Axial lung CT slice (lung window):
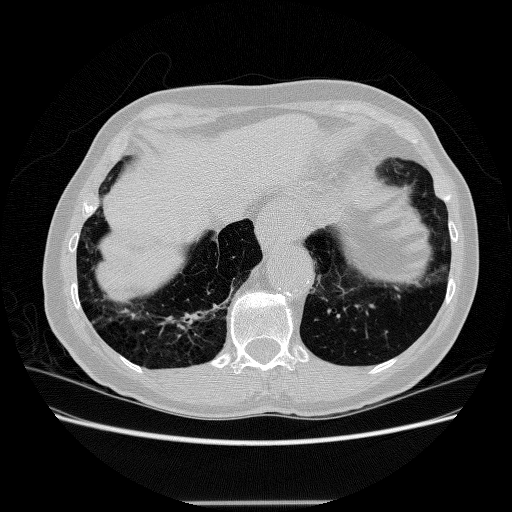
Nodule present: no